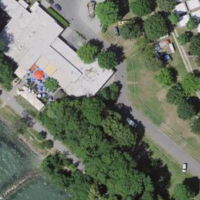
EUNIS habitat code: 53
Species observed at this site:
Rhododendron ferrugineum
Corvus corone
Sturnus vulgaris
Passer domesticus
Clematis vitalba
Mareca penelope
Columba palumbus
Cosmos bipinnatus
Chroicocephalus ridibundus
Turdus merula
Phalacrocorax carbo
Larus michahellis
Cygnus olor
Sisymbrium officinale
Prunus padus
Hirundo rustica
Milvus migrans
Pica pica